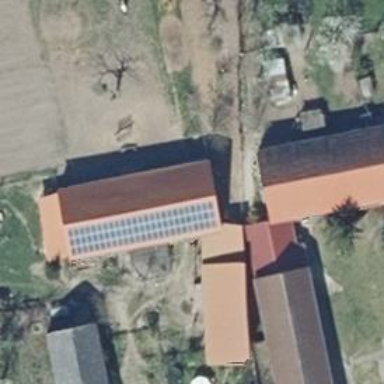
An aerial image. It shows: Solar-powered generator using photovoltaic technology. This small installation generates electricity through solar photovoltaic panels.